Interaction volume radius: 5 \u00c5
Interaction volume height: 15 \u00c5
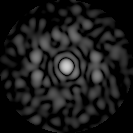
Disorder parameter: 0.8539